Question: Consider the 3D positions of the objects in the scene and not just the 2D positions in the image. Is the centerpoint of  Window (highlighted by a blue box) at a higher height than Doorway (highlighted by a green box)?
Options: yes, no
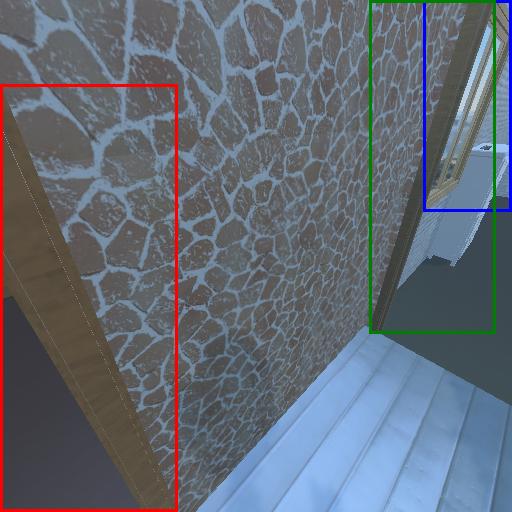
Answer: yes